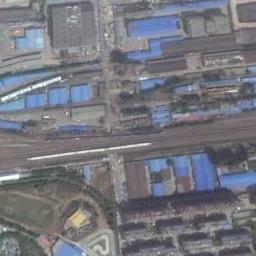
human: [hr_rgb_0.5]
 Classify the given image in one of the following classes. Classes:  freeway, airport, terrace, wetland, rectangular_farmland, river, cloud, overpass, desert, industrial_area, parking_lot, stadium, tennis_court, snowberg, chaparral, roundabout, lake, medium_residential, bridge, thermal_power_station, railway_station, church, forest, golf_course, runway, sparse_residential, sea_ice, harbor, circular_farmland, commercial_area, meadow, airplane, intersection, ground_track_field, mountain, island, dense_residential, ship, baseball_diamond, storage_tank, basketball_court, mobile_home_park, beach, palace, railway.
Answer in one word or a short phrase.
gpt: railway